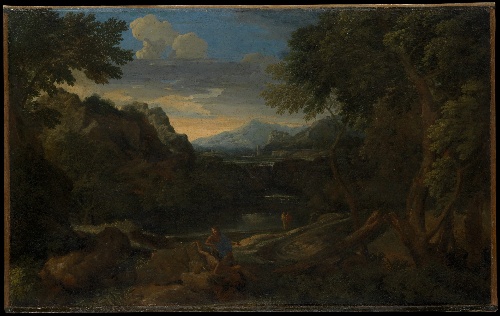
Title: Imaginary Landscape
Artist: Gaspard Dughet
Artist bio: French, Rome 1615–1675 Rome
Object type: Painting
Classification: Paintings
Medium: Oil on canvas
Dimensions: 37 7/8 x 60 1/2 in. (96.2 x 153.7 cm)
Department: European Paintings
Credit line: Rogers Fund, 1908
Accession year: 1908
Repository: Metropolitan Museum of Art, New York, NY
Tags: Men|Forests|Landscapes